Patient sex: M
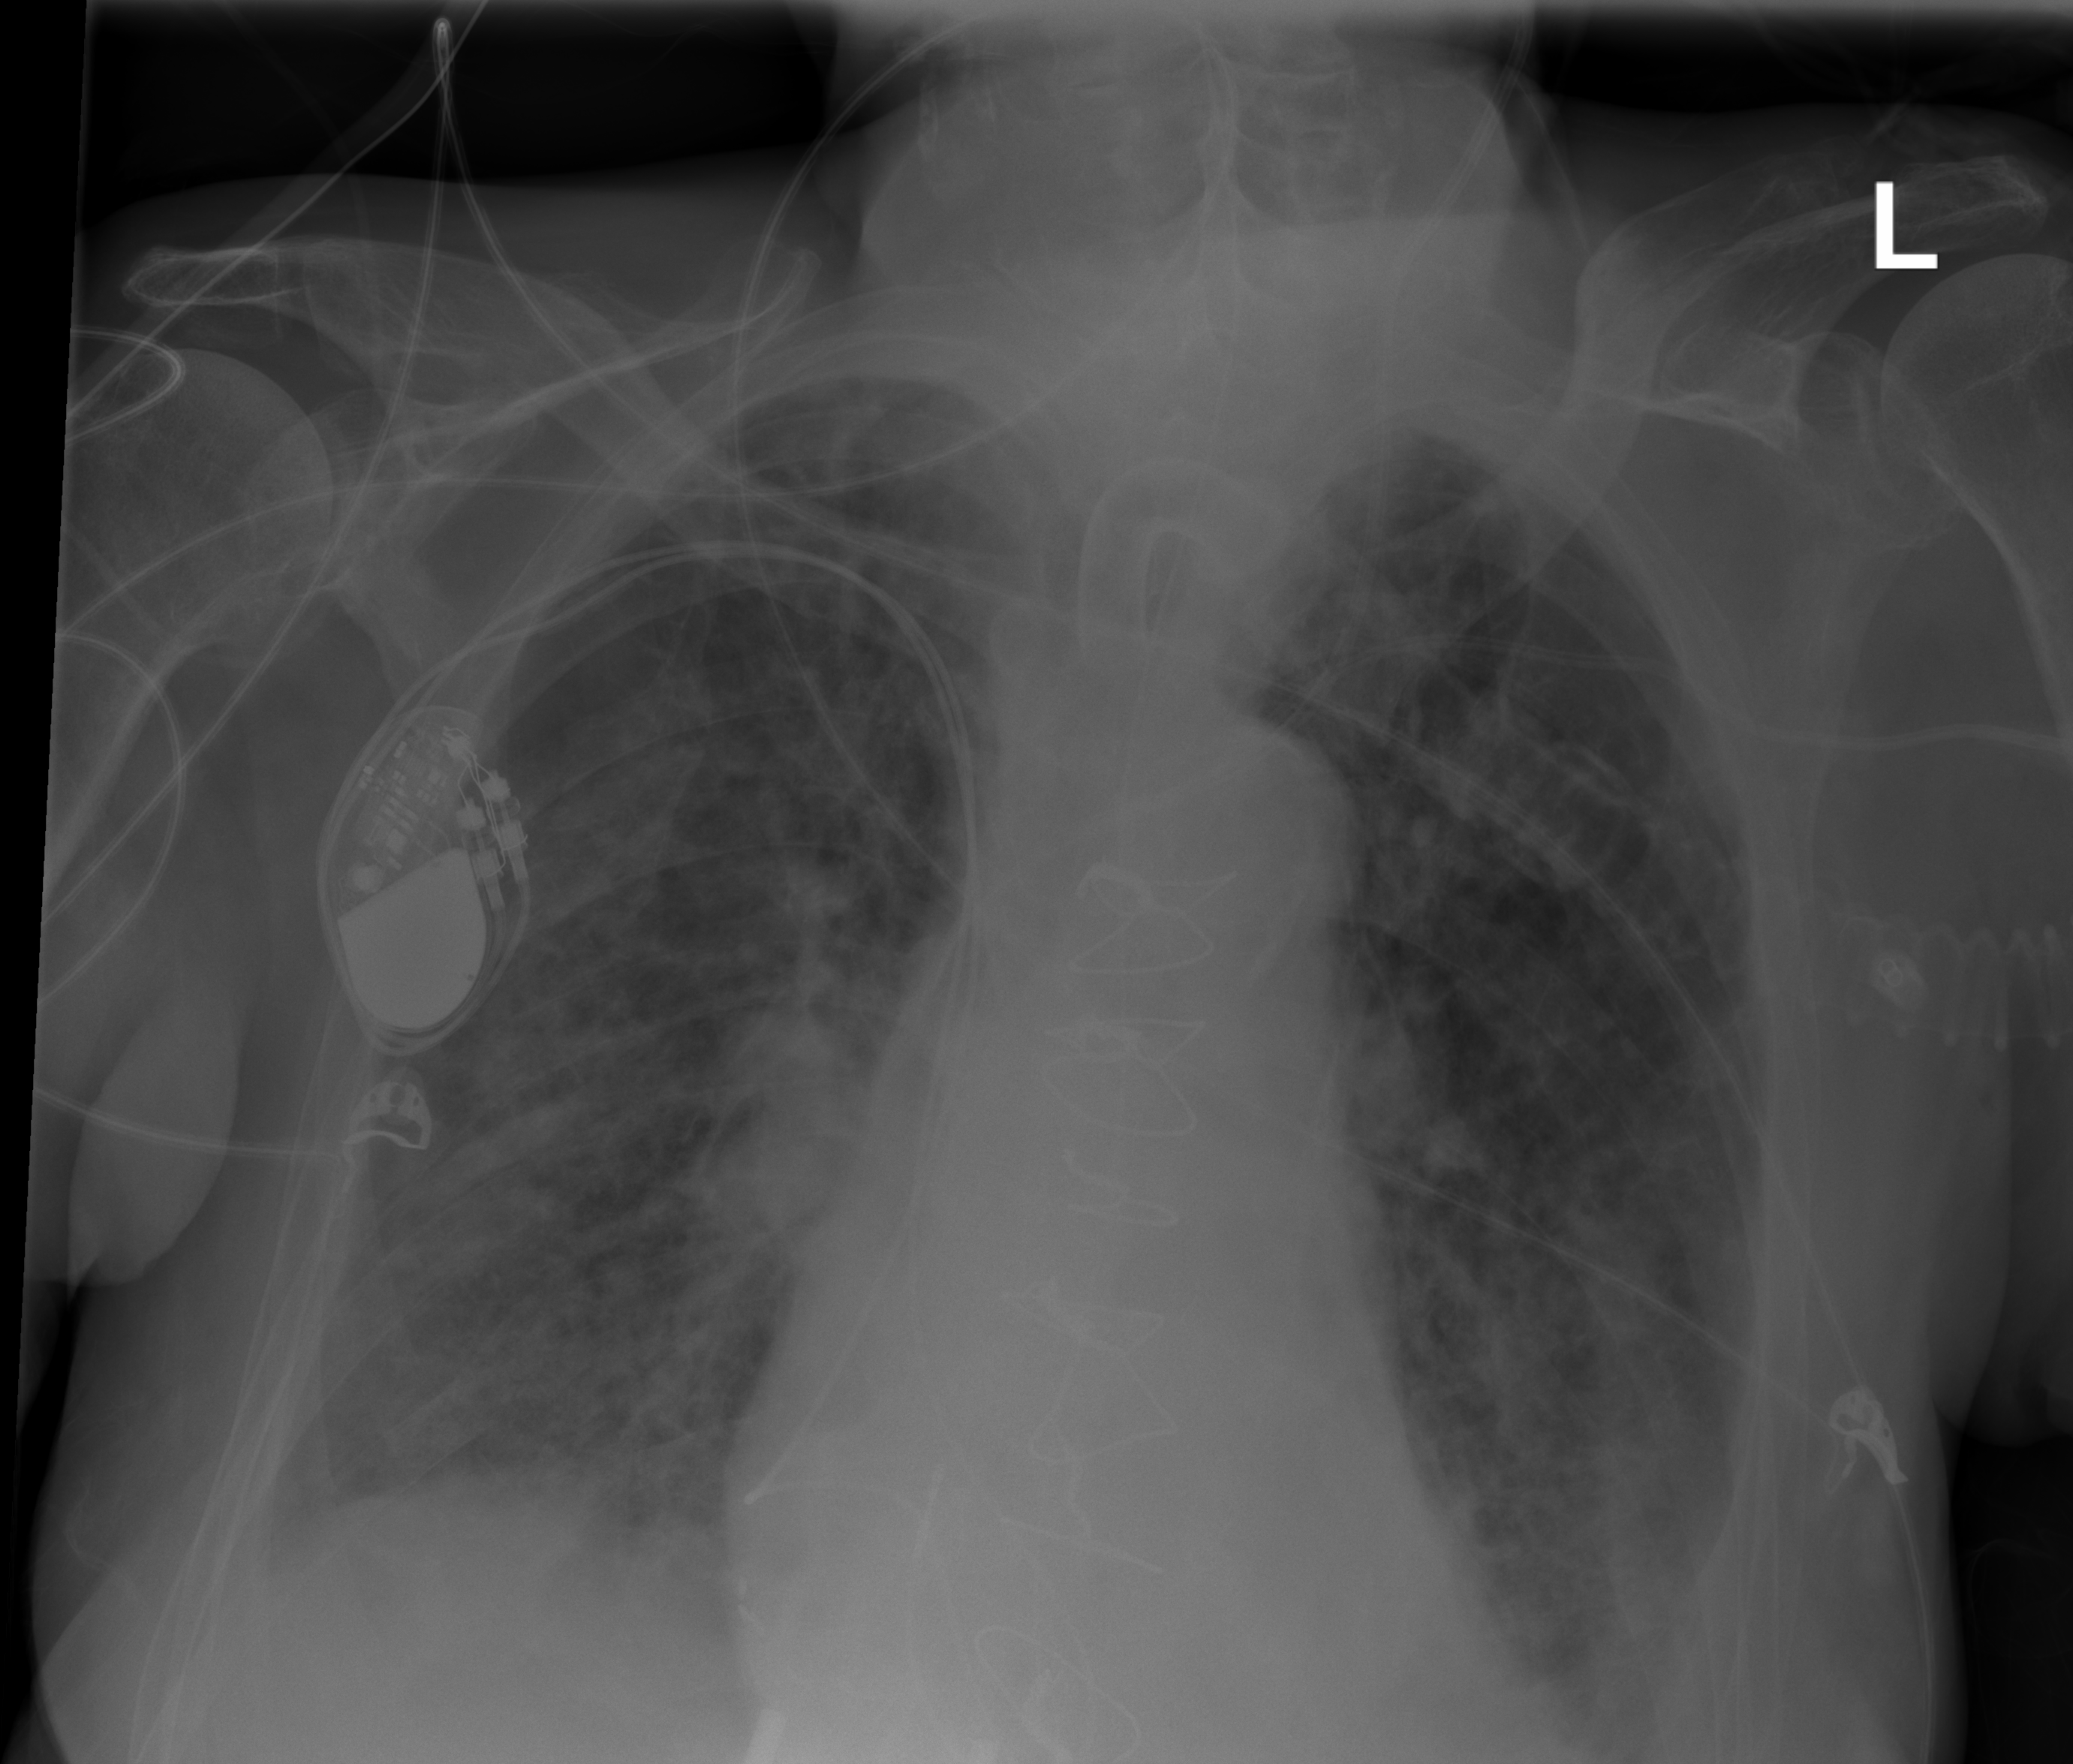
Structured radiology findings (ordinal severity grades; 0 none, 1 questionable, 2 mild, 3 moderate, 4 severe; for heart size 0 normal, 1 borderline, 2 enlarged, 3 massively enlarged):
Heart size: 0
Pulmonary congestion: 2
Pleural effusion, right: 0
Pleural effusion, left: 0
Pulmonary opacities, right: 2
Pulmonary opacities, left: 2
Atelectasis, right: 2
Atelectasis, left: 2